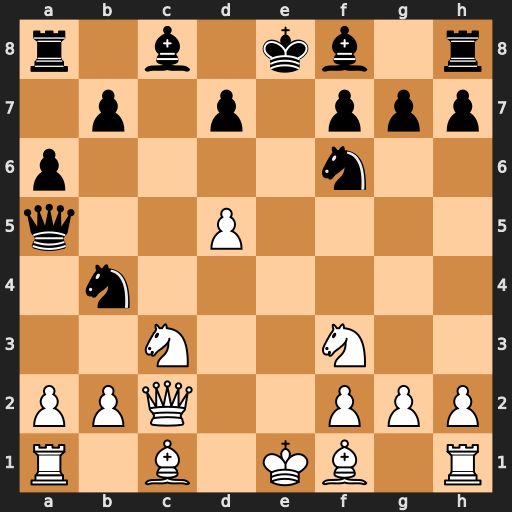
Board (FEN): r1b1kb1r/1p1p1ppp/p4n2/q2P4/1n6/2N2N2/PPQ2PPP/R1B1KB1R
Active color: w
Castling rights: KQkq
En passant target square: -
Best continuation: Qe2+ Be7 d6 O-O dxe7